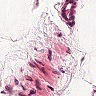
Metastatic tissue present: no